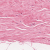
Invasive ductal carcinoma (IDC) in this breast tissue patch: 0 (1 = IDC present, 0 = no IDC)